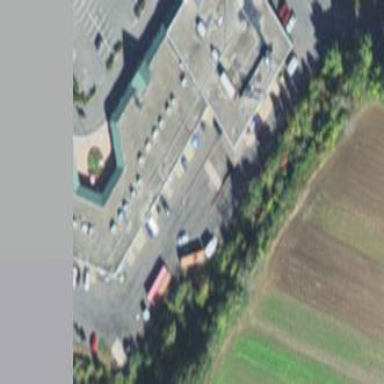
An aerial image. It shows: Commercial building.